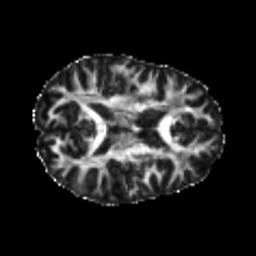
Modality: FA
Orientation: axial
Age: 23
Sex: female
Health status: healthy
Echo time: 0.074 s